Interaction volume radius: 10 \u00c5
Interaction volume height: 10 \u00c5
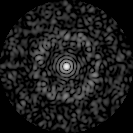
Disorder parameter: 0.8168